Current action and preconditions to check: trajectory_clear

Your task: For each precondition in the list above, predict whether it will hold at this action.

Consider the current scene as observed from the mobile robot's camera, and analyze the predicted future states of all dynamic agents (e.g., people, animals, vehicles, or any moving entities) within the NEXT SECOND.

IMPORTANT: Only answer "very likely" if you are absolutely certain—based on strong, clear evidence—that a dynamic agent will violate the precondition in the predicted future state. Do NOT answer "very likely" for unlikely, ambiguous, or low-probability risks.

Ask yourself for each precondition: Is there a high probability, with clear and convincing evidence, that the predicted future states of any dynamic agent will interfere with the predicted future state of the currently executing action within the NEXT SECOND, causing that precondition to fail?

Assess the risk level based on these predictions. Use "likely" or "very likely" if motions create a clear risk of interference.

Use "neutral" or "improbable" if agents are nearby but their predicted paths are clearly diverging or non-conflicting.

Failure Risk Categories: "very improbable", "improbable", "neutral", "likely", "very likely"

Answer Format: Output ONLY the probability_of_failure value from these categories: "very improbable", "improbable", "neutral", "likely", "very likely"

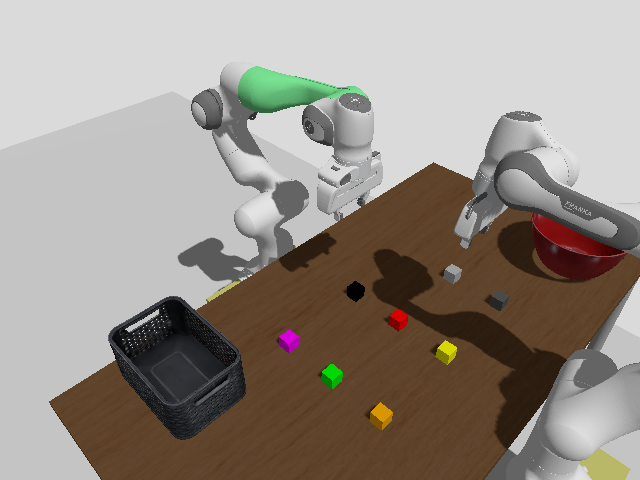

Answer: improbable